Маленький шарик подвешен к балке на тонкой невесомой нити длиной $l=10~см$ (см. рисунок).
Какую наименьшую скорость $v_{0}$ необходимо сообщить шарику в горизонтальном направлении, чтобы он ударился о кронштейн в точке подвеса?
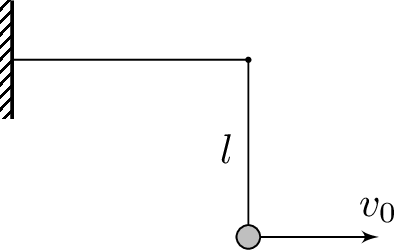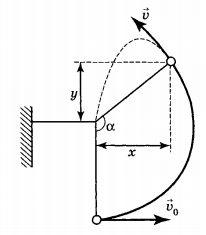
Решение: Для положения шарика, когда сила натяжения нити становится равной нулю, имеем (см. рисунок): $$ -m g \cos \alpha=\frac{m v^{2}}{l}; \quad (1) $$ здесь $m$ — масса шарика. Запишем закон сохранения энергии для этой же точки: $$ \frac{m v_{0}^{2}}{2}=\frac{m v^{2}}{2}+m g l(1-\cos \alpha). \quad (2) $$ Из $(1)$ и $(2)$ получаем $$ \cos \alpha=-\frac{v_{0}^{2}-2 g l}{3 g l}, v^{2}=-g l \cos \alpha. $$ Далее до точки подвеса шарик летит по параболе: $$ \left\{\begin{array}{l} -v \cos \alpha t=x, \\ y+v \sin \alpha t-\frac{q t^{2}}{2}=0, \end{array}\right. $$ где $x=l \sin \alpha$, $y=-l \cos \alpha$. Тогда $$ t = \frac{n \sin \alpha + \sqrt{v^2 \sin^2 \alpha-2 l g \cos \alpha}}{g} $$ и $$ t=-\frac{l}{v} \operatorname{tg} \alpha. $$ Приравнивая друг другу эти выражения и учитывая, что $$ -g l \cos \alpha=v^{2}, $$ получаем $$ v \sin \alpha+\sqrt{v^{2} \sin ^{2} \alpha+2 v^{2}}=\frac{v^{2} \sin \alpha}{v \cos ^{2} \alpha}. \quad (3) $$ Решая уравнение $(3)$, находим $\sin ^{2} \alpha=\frac{2}{3}$, $\cos \alpha=-\frac{\sqrt{3}}{3} \approx-0.577$, $$ v_{0}=\sqrt{\lg (2-3 \cos \alpha)} \approx 1.93~м/с. $$
Ответ: $$ v_{0}=\sqrt{\lg (2-3 \cos \alpha)} \approx 1.93~м/с. $$
Темы:
T, Механика, Динамика, Движение связанных тел, Всероссийские